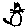
Label: cat